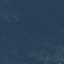
Land use / land cover: Forest